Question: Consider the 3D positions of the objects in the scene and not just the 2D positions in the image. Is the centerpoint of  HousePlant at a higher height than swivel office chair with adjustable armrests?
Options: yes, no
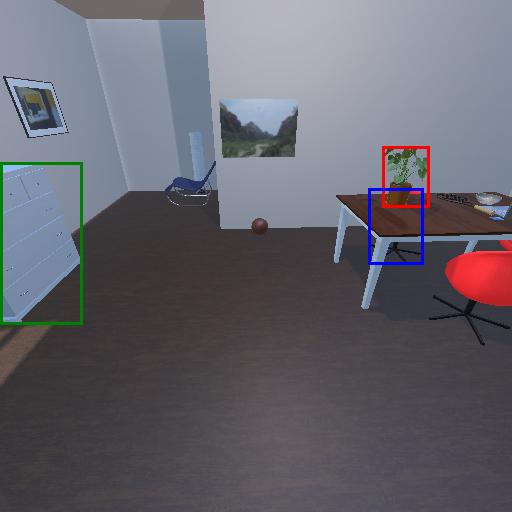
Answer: yes